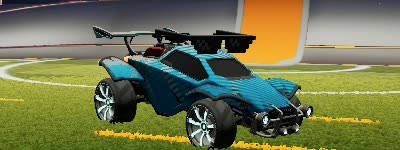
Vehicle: octane